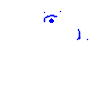
Particle: proton